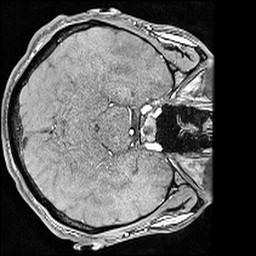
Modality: angio
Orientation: axial
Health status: ill
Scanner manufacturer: siemens
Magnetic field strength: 3 T
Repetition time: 0.023 s
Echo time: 0.00418 s